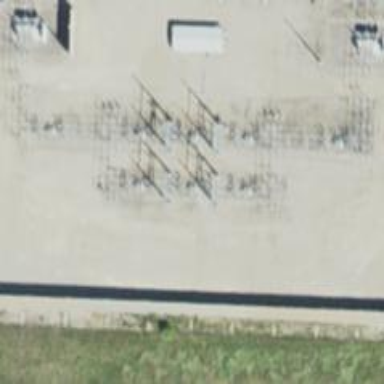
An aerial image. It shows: Switch for power supply.